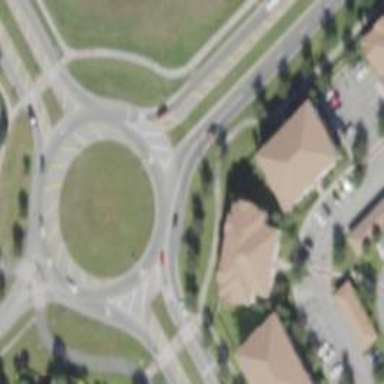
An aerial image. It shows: Secondary road with asphalt surface leading to roundabout junction.